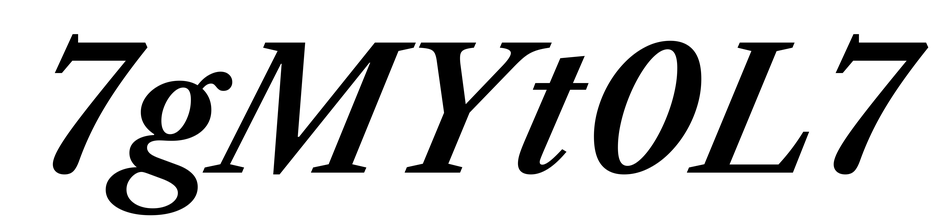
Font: LibreCaslonText-Italic_SemiBold_Italic